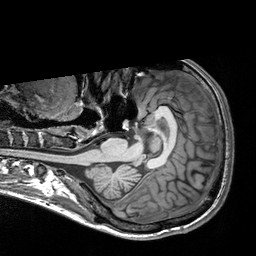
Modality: T1w
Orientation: axial